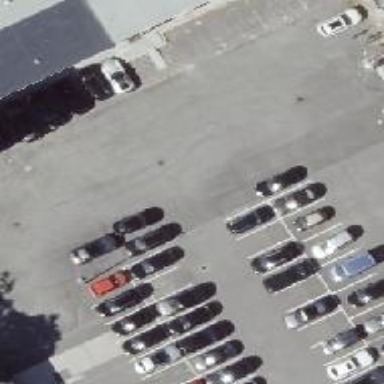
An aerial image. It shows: Road serving as parking aisle.